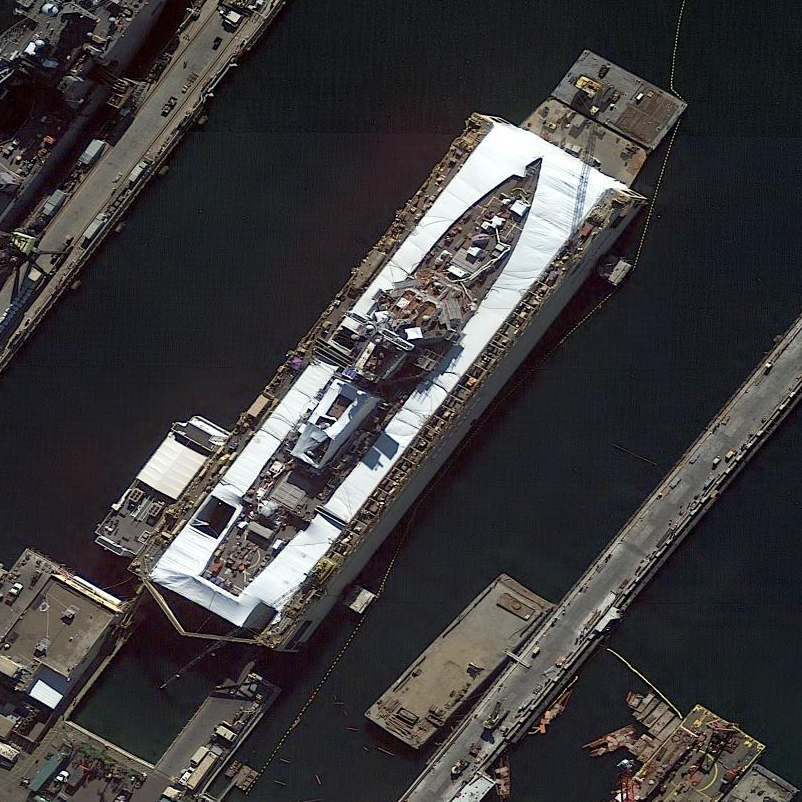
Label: destroyer